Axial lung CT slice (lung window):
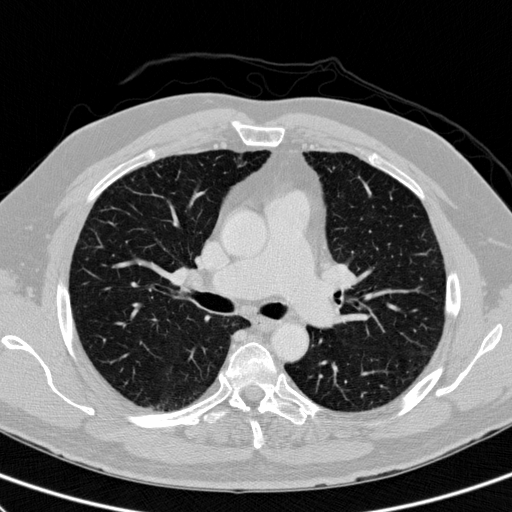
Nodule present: no